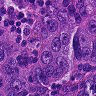
Metastatic tissue present: yes